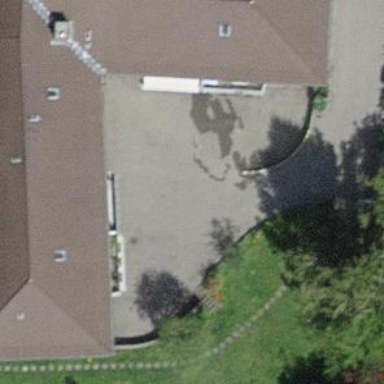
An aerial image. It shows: Terrace building.